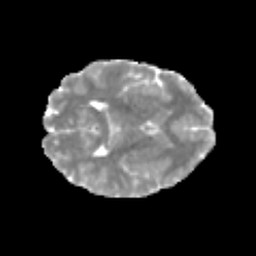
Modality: MD
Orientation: axial
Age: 25
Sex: female
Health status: healthy
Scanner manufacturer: philips
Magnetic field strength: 3 T
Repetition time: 4.004 s
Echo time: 0.08907 s